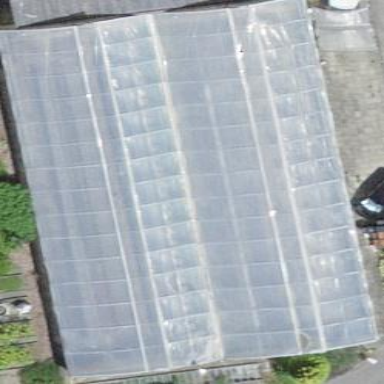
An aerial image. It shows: Greenhouse.